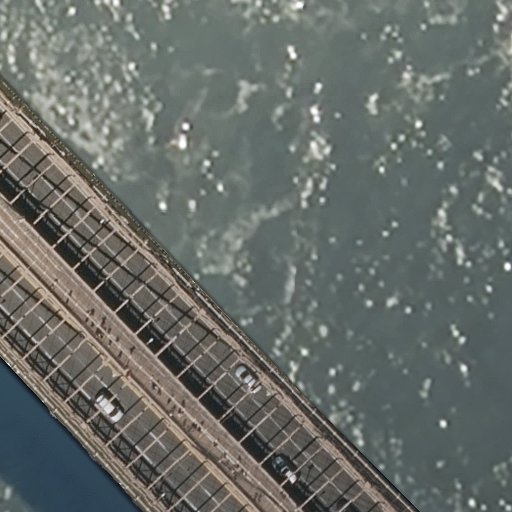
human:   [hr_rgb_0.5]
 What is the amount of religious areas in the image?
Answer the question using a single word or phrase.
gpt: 0

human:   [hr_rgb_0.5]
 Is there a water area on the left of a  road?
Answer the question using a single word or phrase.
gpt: no

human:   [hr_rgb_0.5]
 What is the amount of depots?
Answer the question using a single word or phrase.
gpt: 0

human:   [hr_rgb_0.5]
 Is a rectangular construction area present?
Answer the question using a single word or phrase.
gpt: no

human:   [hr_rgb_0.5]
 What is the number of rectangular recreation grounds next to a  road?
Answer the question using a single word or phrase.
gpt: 0

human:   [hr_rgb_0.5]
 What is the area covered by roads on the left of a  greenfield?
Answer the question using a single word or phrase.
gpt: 0m2

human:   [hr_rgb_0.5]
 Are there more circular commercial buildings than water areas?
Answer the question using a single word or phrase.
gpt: no

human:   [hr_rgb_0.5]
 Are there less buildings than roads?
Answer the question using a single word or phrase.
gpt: yes

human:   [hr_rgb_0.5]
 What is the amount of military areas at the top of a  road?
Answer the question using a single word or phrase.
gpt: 0

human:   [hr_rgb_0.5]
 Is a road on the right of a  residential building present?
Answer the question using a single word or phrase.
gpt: no

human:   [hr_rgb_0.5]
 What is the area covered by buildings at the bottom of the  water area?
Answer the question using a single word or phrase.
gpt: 0m2

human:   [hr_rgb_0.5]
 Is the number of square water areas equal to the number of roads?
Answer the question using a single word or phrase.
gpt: no

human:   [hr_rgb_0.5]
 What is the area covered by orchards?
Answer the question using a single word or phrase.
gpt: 0m2

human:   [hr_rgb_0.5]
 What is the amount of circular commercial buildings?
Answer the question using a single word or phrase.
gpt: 0

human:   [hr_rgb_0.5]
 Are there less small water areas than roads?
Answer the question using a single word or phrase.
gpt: yes

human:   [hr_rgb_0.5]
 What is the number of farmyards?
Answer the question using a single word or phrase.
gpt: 0

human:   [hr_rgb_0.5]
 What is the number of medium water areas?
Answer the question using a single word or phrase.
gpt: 0

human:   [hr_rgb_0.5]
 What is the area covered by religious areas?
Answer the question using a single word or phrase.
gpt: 0m2

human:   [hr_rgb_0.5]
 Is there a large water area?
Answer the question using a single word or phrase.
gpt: yes

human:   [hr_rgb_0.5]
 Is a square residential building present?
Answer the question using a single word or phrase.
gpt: no

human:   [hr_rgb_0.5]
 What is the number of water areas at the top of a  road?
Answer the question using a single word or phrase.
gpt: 0

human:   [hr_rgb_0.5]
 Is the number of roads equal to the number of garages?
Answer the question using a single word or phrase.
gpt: no

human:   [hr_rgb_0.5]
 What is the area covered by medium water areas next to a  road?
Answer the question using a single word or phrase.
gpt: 0m2

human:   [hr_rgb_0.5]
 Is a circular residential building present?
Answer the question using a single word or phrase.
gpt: no

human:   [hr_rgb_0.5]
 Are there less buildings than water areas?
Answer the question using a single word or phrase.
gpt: yes

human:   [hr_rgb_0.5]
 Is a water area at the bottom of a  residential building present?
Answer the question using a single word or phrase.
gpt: no

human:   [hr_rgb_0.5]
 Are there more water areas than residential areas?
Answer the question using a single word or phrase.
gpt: yes

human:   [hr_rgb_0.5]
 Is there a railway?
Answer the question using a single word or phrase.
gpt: no

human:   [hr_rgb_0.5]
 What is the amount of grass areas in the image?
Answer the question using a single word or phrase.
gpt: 0

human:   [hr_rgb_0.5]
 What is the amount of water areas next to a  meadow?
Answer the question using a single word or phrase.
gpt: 0

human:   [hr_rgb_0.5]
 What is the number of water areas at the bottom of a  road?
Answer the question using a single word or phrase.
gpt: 0

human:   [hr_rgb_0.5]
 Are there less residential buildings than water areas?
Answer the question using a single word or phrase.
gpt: yes

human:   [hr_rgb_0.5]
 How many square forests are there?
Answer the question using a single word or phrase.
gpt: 0

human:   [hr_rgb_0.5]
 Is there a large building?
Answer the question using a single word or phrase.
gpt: no

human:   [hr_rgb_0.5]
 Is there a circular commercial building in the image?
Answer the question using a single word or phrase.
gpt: no

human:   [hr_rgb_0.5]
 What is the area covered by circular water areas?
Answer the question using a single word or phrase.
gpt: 0m2